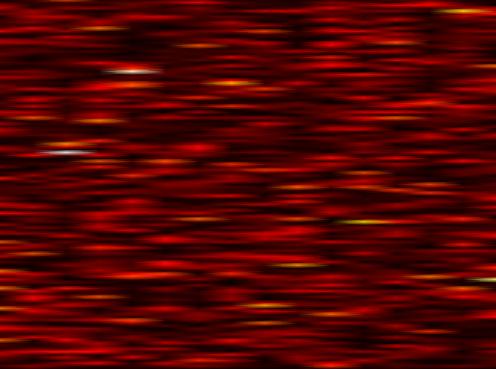
Label: FBMC